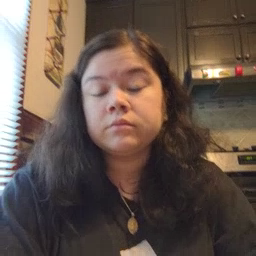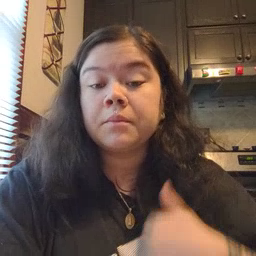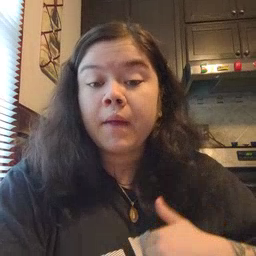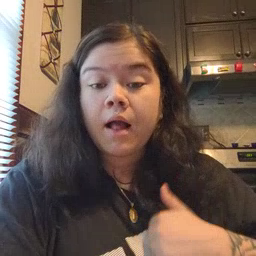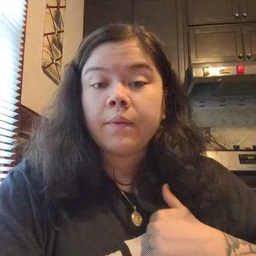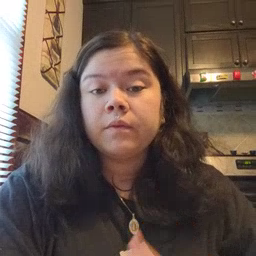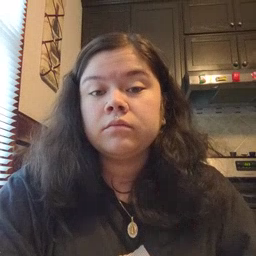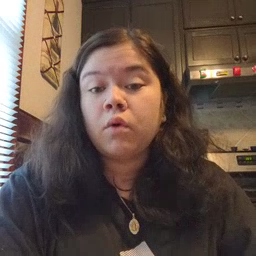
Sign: bath